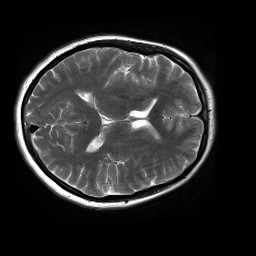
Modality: T2w
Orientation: axial
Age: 22
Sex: female
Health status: healthy
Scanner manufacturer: siemens
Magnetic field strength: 3 T
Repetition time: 4.01 s
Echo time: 0.116 s